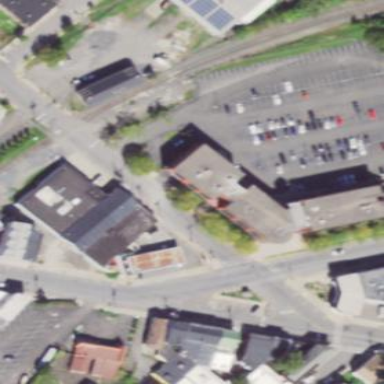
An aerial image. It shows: Commercial building.